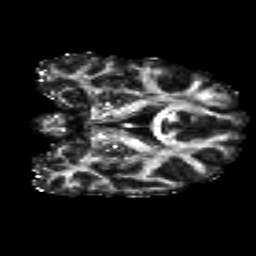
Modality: FA
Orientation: coronal
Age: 32
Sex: male
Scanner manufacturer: siemens
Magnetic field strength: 3 T
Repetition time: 8.8 s
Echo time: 0.085 s